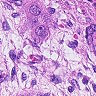
Metastatic tissue present: yes